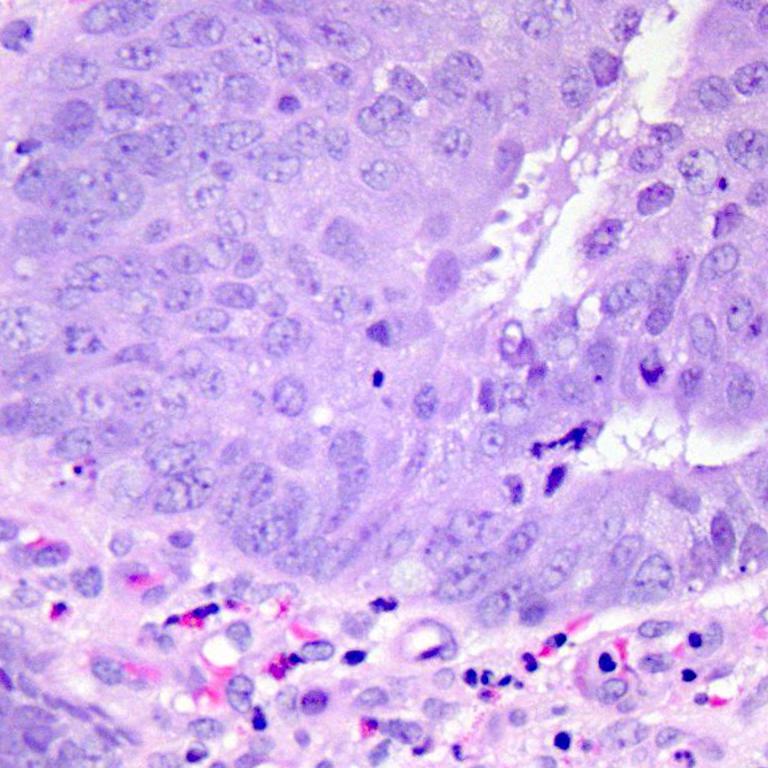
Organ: colon
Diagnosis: adenocarcinomas